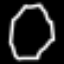
Label: octagon